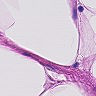
Metastatic tissue present: no